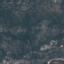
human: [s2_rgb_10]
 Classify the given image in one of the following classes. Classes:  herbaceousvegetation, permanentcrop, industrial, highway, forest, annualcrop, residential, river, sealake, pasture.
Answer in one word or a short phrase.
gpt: HerbaceousVegetation